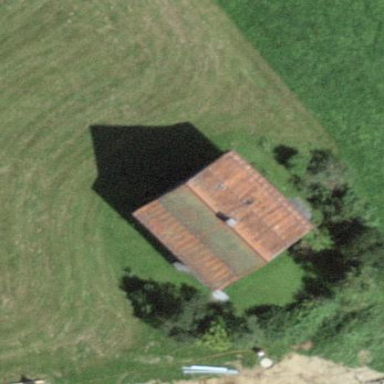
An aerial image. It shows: Detached building.